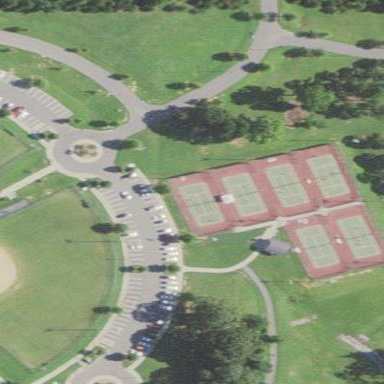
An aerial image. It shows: Tennis court on pitch.